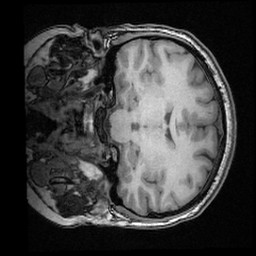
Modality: T1w
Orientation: coronal
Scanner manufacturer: ge
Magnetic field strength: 3 T
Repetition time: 0.008572 s
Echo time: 0.003384 s